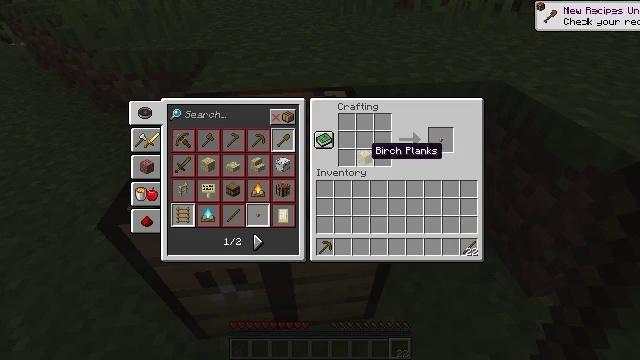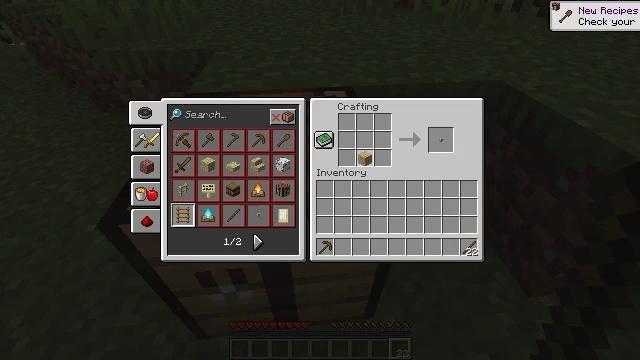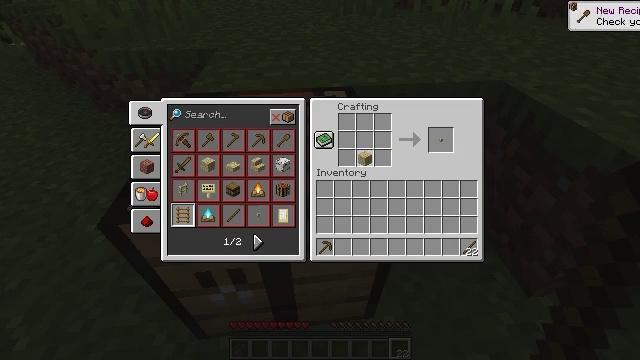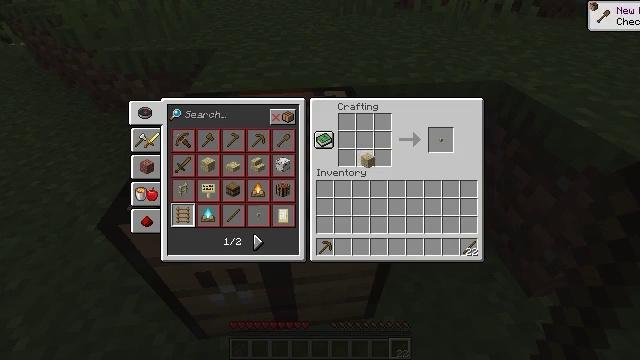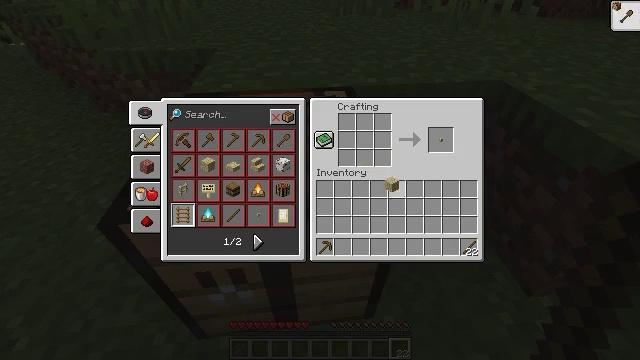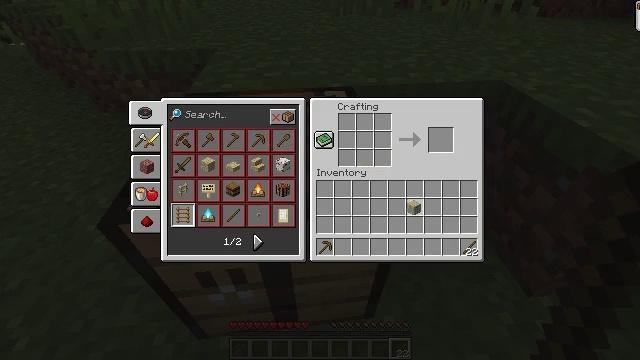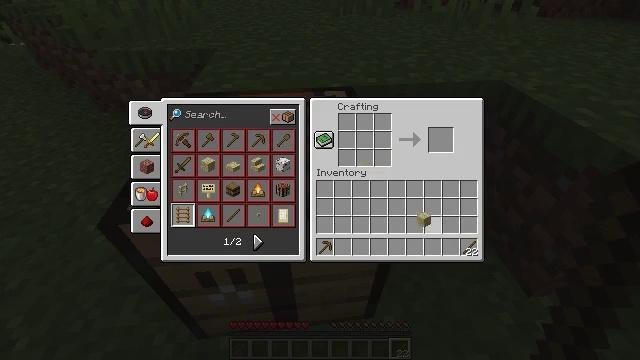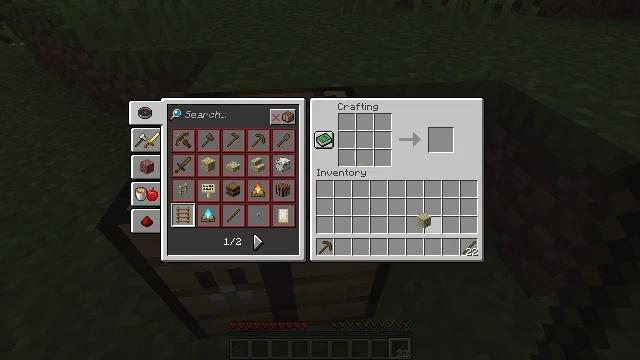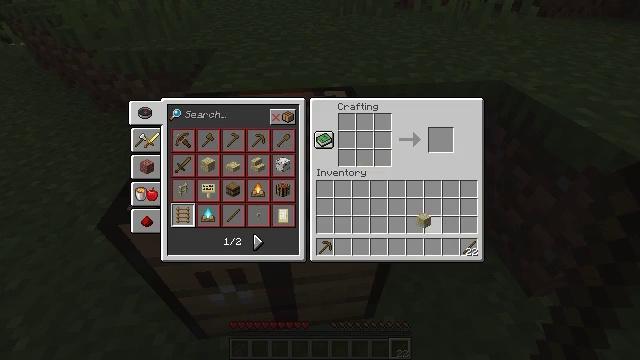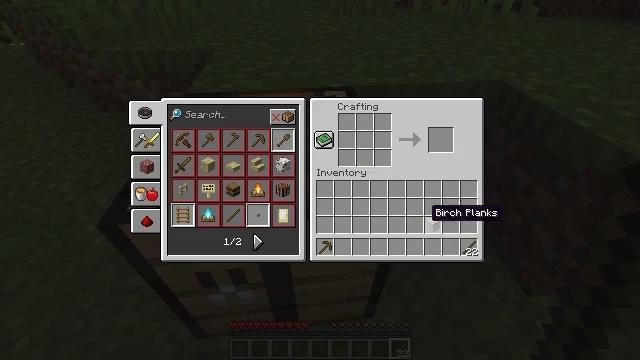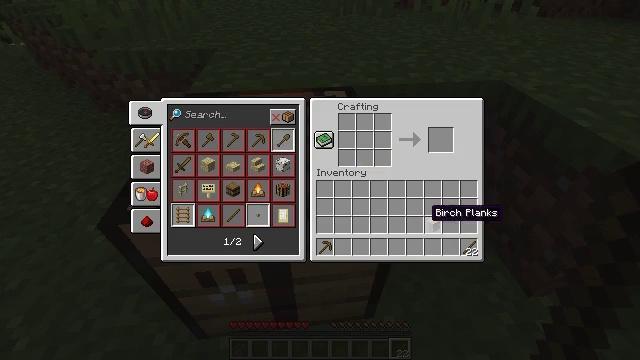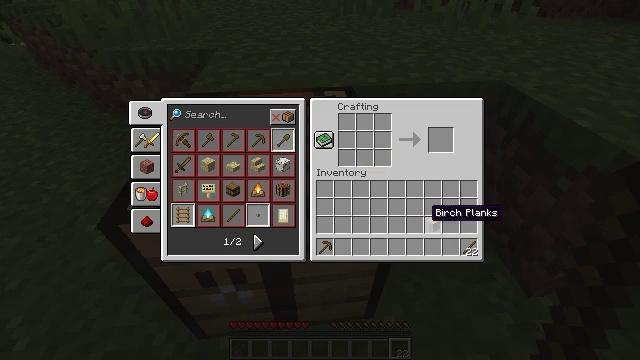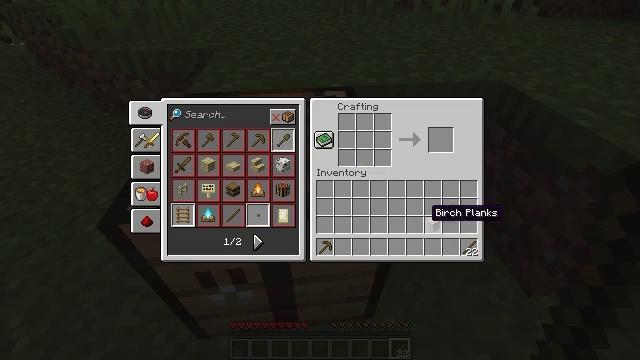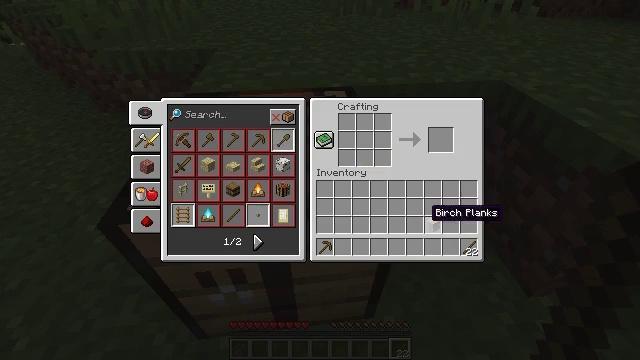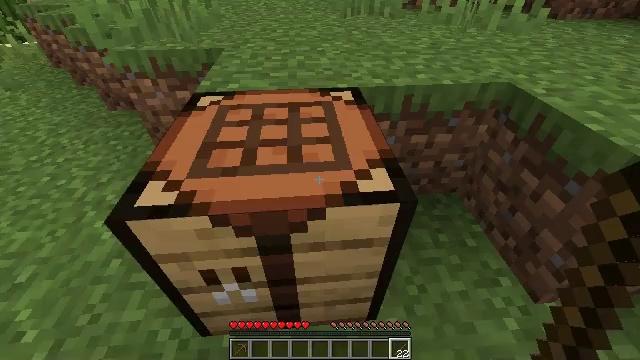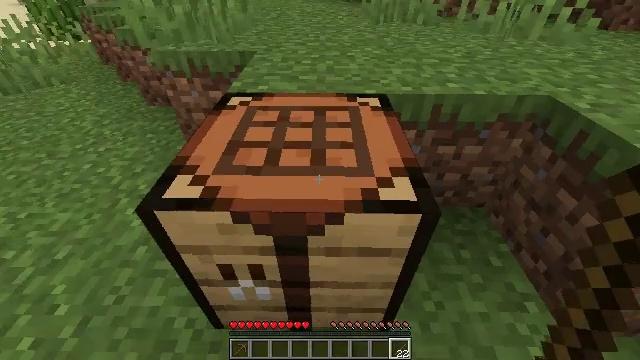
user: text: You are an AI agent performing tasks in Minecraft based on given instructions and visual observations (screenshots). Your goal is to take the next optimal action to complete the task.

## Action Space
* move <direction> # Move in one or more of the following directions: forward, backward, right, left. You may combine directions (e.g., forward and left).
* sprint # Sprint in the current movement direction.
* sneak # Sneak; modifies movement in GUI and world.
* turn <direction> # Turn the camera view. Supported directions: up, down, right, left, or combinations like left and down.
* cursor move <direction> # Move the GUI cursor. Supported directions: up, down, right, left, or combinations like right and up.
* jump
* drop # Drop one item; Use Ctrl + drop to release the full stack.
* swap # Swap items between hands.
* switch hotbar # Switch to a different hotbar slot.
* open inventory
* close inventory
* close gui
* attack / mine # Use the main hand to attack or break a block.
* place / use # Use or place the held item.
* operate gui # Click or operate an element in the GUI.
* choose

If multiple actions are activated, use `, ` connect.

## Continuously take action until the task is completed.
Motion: motion action
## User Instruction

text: Drop birch planks.
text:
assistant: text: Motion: operate gui
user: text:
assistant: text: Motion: operate gui
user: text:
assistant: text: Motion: operate gui
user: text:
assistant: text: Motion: cursor move right and down
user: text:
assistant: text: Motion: cursor move right and down
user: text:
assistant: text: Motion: cursor move right and down
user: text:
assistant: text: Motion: operate gui
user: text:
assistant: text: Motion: operate gui
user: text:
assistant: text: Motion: no_op
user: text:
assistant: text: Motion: no_op
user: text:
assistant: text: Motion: no_op
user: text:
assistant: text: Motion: no_op
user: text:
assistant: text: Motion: no_op
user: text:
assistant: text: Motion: cursor move left
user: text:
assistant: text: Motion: turn left, close gui
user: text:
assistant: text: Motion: turn left and up
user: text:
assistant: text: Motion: turn left and up
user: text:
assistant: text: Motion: move forward, turn left and up
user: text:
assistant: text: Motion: move forward, turn left and up
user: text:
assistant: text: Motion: move forward, turn left and up
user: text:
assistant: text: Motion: move forward, turn up
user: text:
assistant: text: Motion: move forward, turn up
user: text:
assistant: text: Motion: move forward, turn up
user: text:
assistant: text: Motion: move forward, turn up
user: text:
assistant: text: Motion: move forward, turn right and up
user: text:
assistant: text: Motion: move forward, turn right and up
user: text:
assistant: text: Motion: move forward, turn right
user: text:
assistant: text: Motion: turn right
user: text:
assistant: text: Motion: turn right
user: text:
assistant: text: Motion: open inventory